Interaction volume radius: 5 \u00c5
Interaction volume height: 10 \u00c5
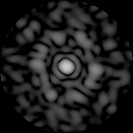
Disorder parameter: 0.8747